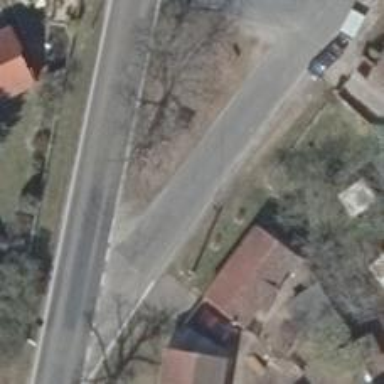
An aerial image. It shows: Tertiary road with asphalt surface.